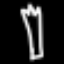
Label: fork